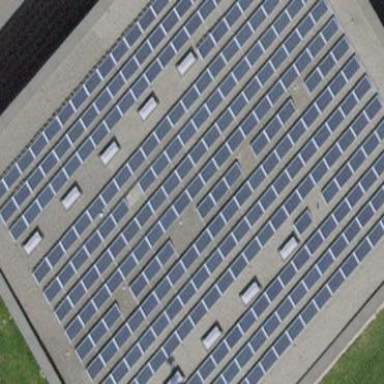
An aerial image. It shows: Solar photovoltaic panel generator placed on the roof.